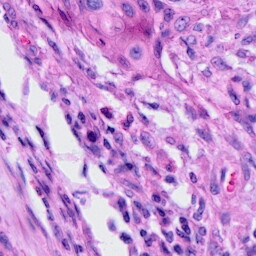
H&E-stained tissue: Cervix